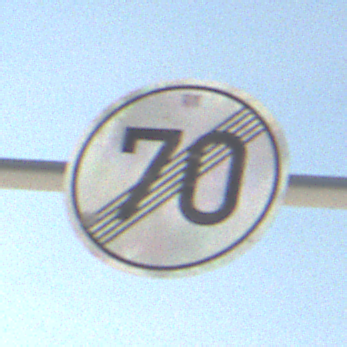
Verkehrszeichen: EndeGeschwindigkeit70
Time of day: MorningAfternoon
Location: Outdoor (Suburban)
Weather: PartlyCloudy
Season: NotSpecified
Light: Natural